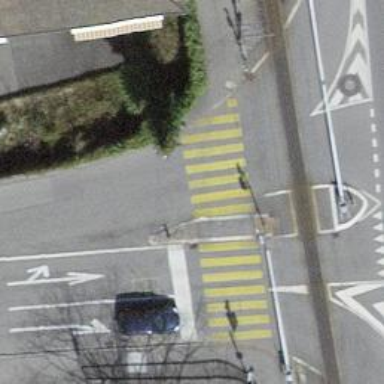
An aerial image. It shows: Road crossing with traffic signals.